Question: It is stated that MQTT usually runs over TCP/IP. I found a figure below and I was confused.

I know that TCP/IP is a set of communications protocols, but not only means 'TCP' and "IP' these two protocols.
Then what is the meaning of MQTT 'run over' TCP/IP? Can I say that the three-way handshake , retransmission, and error-detection of TCP allows ordered, lossless connections of MQTT?
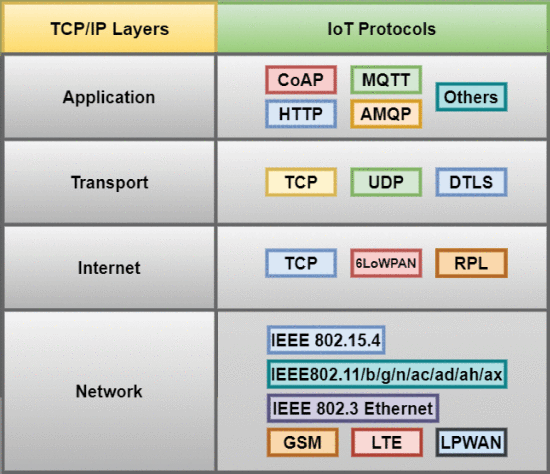
Answer: > Then what is the meaning of MQTT 'run over' TCP/IP?
The table in your post is actually a presentation of the <URL>.
> can I interpret that the 'other network protocols that provide
ordered, lossless, bi-directional connections' which MQTT runs over
are the protocols not included in TCP/IP models?
Yes. Zigbee, for example.
> can I say that the three-way handshake , retransmission, and
error-detection of TCP allows ordered, lossless connections of MQTT?
Well, "ordered, lossless connections" are probably ensured not only by features of TCP, but also by mechanisms belonging to MQTT protocol itself.